Field crop: maize
Growth stage: 2
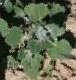
Species: chenopodium